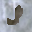
Label: 3